Question: From <URL>:
'''
import numpy as np
import seaborn as sbs
import matplotlib.pyplot as plt
r = np.arange(0, 3.0, 0.01)
theta = 2 * np.pi * r
ax = plt.subplot(111, polar=True)
ax.plot(theta, r, color='r', linewidth=3)
ax.set_rmax(2.0)
ax.grid(True)
ax.set_title("A line plot on a polar axis", va='bottom')
plt.show()
'''

How to move the radial tick labels (0.5, 1.0, 1.5, 2.0) to a different angle, say 120 deg?
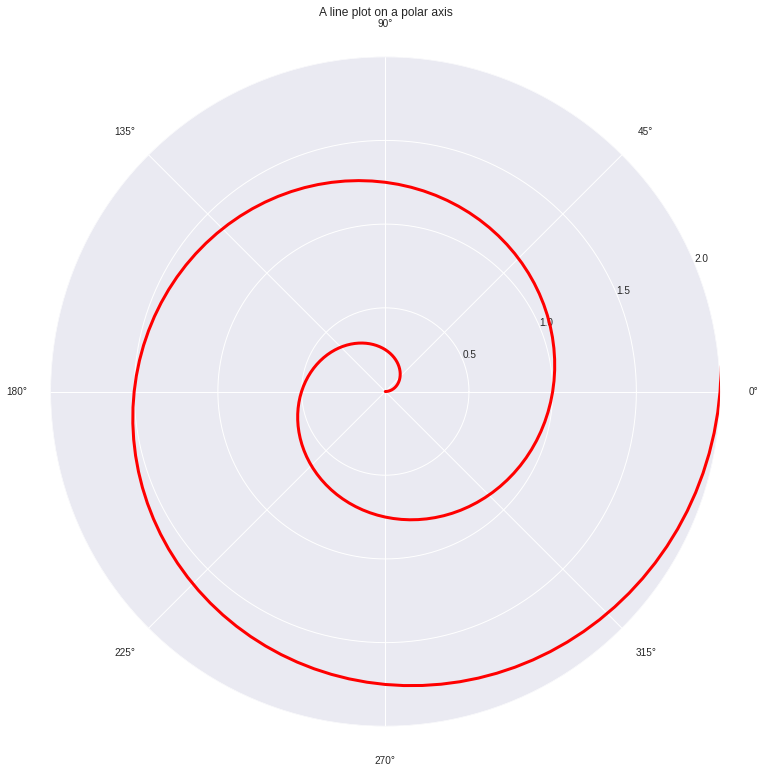
Answer: With version 1.4 or later, you can use "set_rlabel_position". e.g. to place the radial ticks a long a line at, say, 135 degrees:
'''
ax.set_rlabel_position(135)
'''
The relevant documentation is residing <URL>, a bit hidden under "projections".
Adding the line above yields (I don't have seaborn so this has default matplotlib formatting):

Prior to 1.4, 'ax.set_rgrids' can take an angle argument.